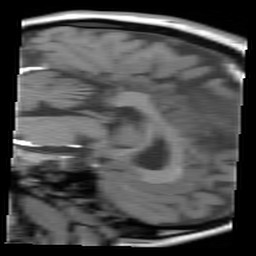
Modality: FLASH
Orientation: sagittal
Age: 30
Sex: female
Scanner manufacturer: siemens
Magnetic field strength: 3 T
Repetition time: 0.245 s
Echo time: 0.0026 s